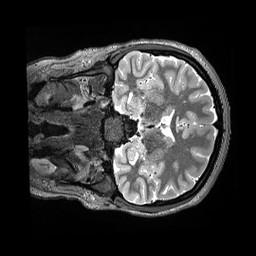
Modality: T2w
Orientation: coronal
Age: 16
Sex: female
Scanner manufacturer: siemens
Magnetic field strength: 3 T
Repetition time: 3.2 s
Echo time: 0.564 s